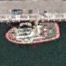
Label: civil